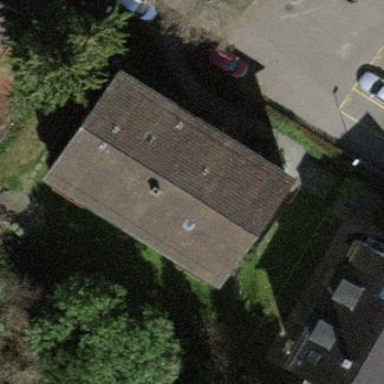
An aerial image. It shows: Building with pitched roof.